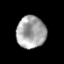
Tissue: prostate
Cell type: T cells
Senescence score: 0.3434
Nuclear area (px): 922
Mean DAPI intensity: 164.926